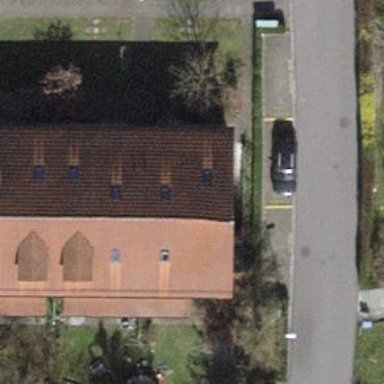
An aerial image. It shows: Building with tiled roof.